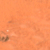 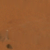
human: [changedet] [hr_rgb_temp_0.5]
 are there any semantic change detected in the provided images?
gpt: The park on the left was removed and a new one was built.